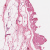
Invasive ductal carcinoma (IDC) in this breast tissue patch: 0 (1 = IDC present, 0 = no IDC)